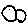
Label: circle